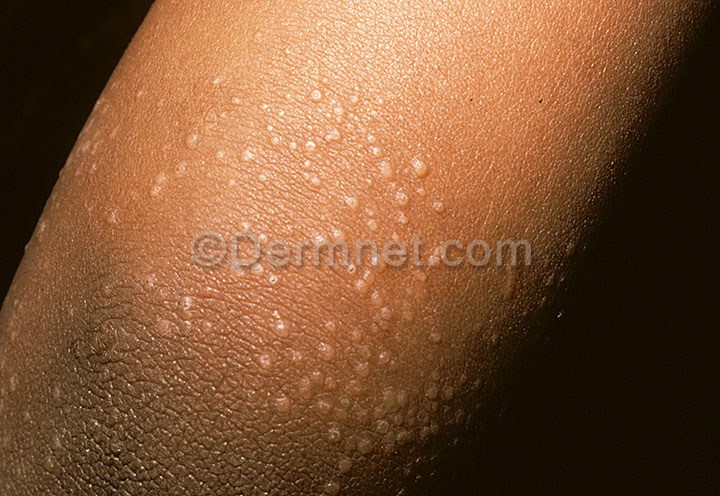
Disease: Psoriasis pictures Lichen Planus and related diseases